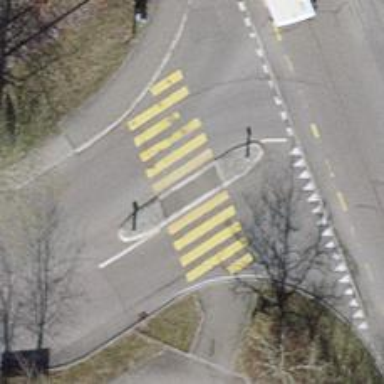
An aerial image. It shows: Marked road crossing with pedestrian island.